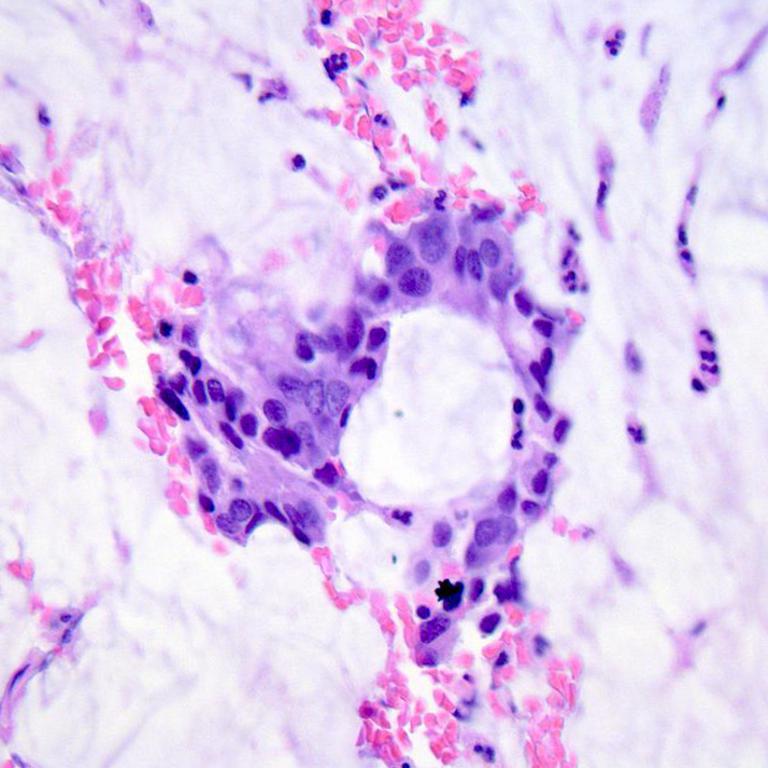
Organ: colon
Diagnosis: adenocarcinomas